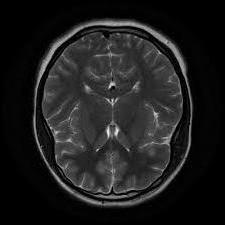
Label: notumor